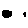
Label: moon